Interaction volume radius: 5 \u00c5
Interaction volume height: 30 \u00c5
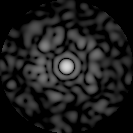
Disorder parameter: 0.7884